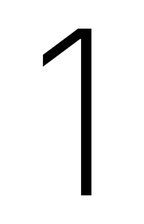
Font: Inter_ExtraLight